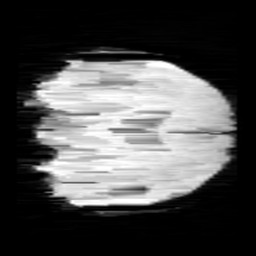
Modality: minIP
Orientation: coronal
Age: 10
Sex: male
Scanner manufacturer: siemens
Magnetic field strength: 3 T
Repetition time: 0.027 s
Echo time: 0.02 s